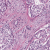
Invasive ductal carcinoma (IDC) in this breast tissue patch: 1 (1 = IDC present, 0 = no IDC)